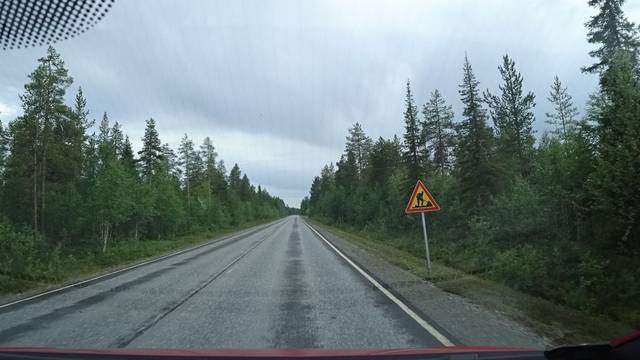
Region: Finland
Coordinates: 67.847, 24.849